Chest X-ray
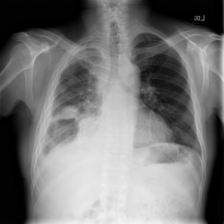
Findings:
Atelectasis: negative
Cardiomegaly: negative
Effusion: negative
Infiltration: negative
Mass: positive
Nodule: negative
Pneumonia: negative
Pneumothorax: negative
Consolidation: negative
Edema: negative
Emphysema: negative
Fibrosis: negative
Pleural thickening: positive
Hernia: negative